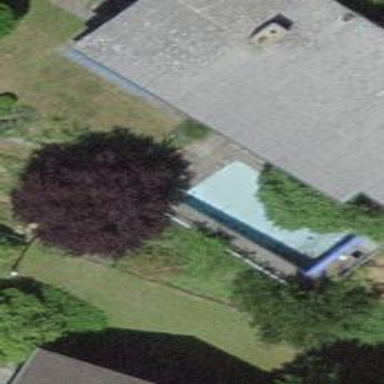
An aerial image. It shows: Swimming pool located in leisure land.